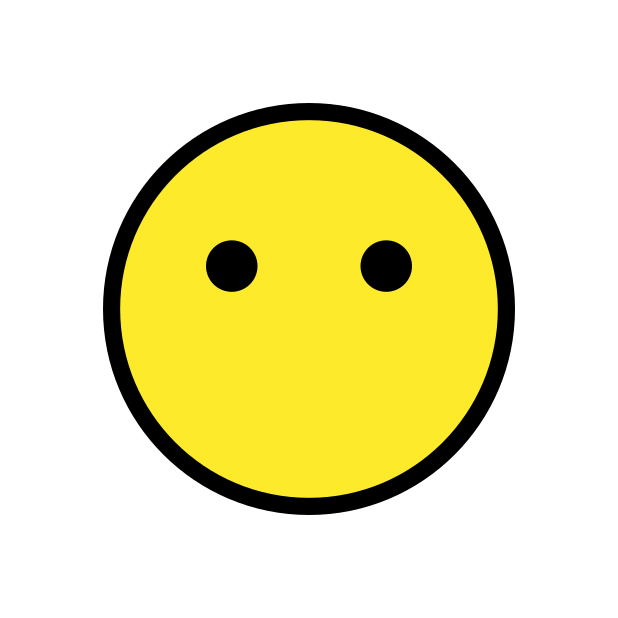
Emoji: 😶
Name: face without mouth
Unicode: 0x1f636